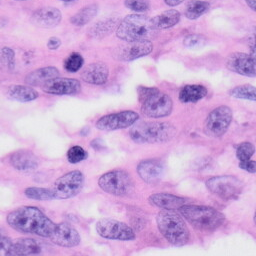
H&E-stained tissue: Skin